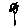
Label: flower